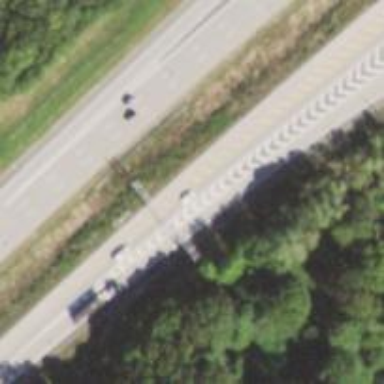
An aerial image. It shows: Asphalt motorway link.